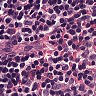
Metastatic tissue present: no